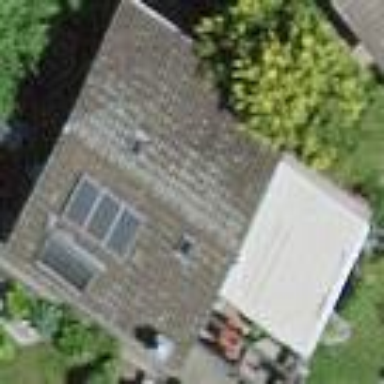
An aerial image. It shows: Bungalow.